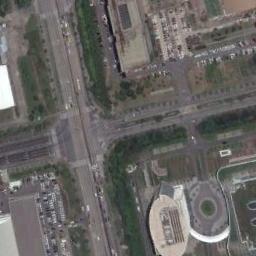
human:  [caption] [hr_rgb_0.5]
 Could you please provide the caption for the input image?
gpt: An intersection with sparse traffic located in a commercial area .

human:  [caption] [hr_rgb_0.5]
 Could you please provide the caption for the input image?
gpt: There aren't many cars at the intersection .

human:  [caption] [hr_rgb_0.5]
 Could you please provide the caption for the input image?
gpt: There are many moving and waiting vehicles on the road at the intersection, There are many buildings and some trees around the intersection, And many cars are parked in the open space beside the intersection .

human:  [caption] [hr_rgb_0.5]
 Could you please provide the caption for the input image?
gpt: There are many buildings of different shapes and sizes beside the intersection .

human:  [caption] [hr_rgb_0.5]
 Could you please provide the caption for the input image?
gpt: There are some green lawns around the intersection .